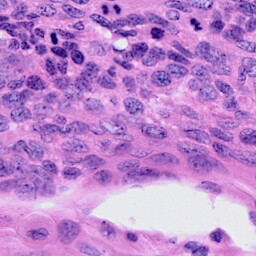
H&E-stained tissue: Cervix